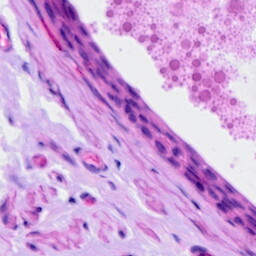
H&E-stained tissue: Ovarian